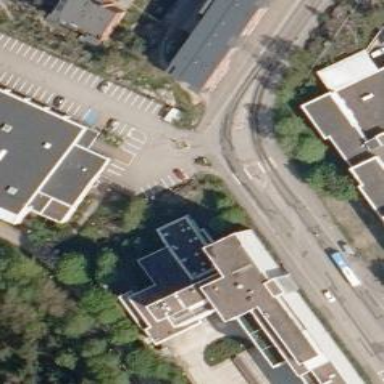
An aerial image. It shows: Tram level crossing on railway.